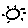
Label: sun